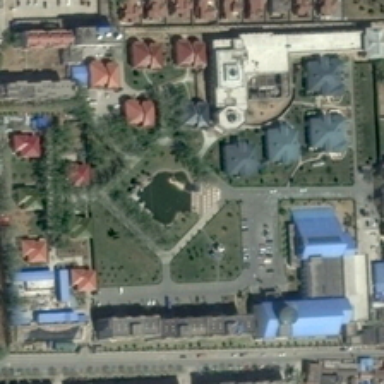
Many buildings and green trees are in a resort area with a pond .